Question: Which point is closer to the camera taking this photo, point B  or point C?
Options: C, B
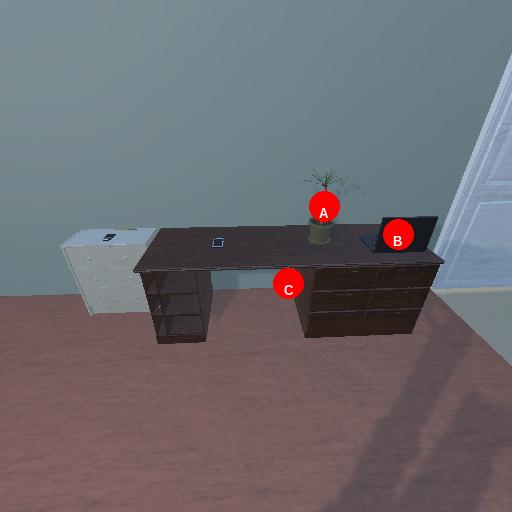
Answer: C